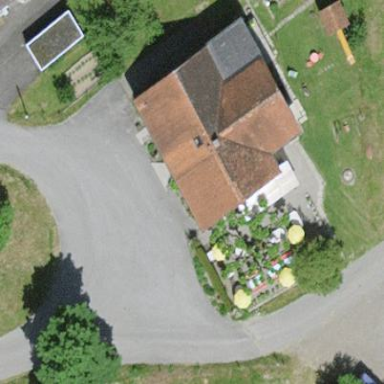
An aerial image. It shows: Restaurant building.